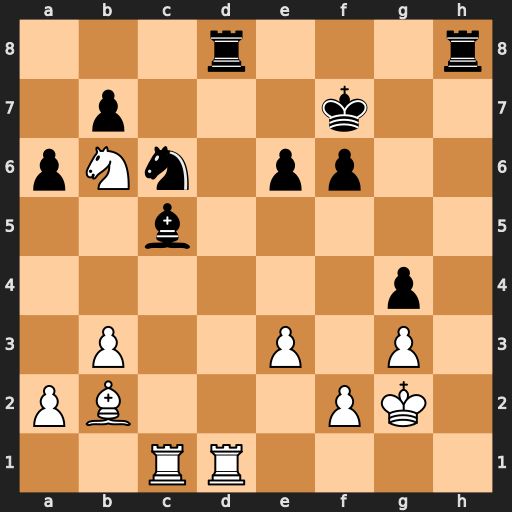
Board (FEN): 3r3r/1p3k2/pNn1pp2/2b5/6p1/1P2P1P1/PB3PK1/2RR4
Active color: w
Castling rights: -
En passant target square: -
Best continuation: Rxd8 Rxd8 Rxc5